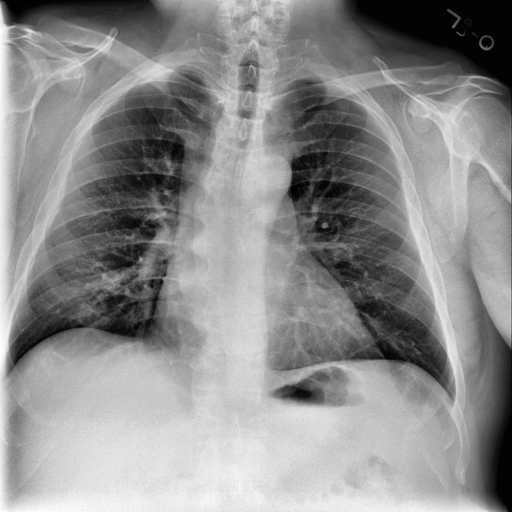
Finding: NORMAL